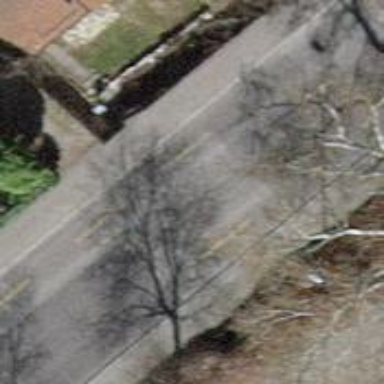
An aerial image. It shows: Road with steps.